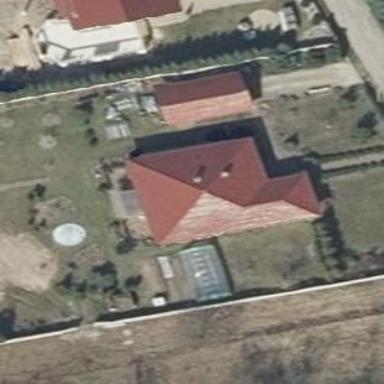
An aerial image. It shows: Residential building.